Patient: sex F, age 58
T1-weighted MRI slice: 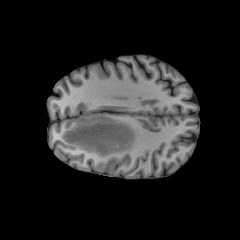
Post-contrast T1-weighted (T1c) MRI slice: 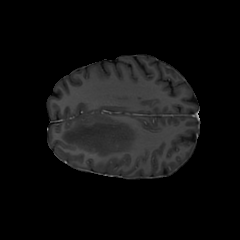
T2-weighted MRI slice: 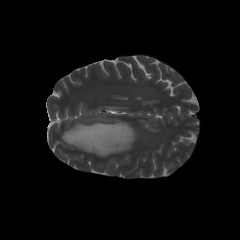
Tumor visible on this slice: yes
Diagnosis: Glioblastoma, IDH-wildtype
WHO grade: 4